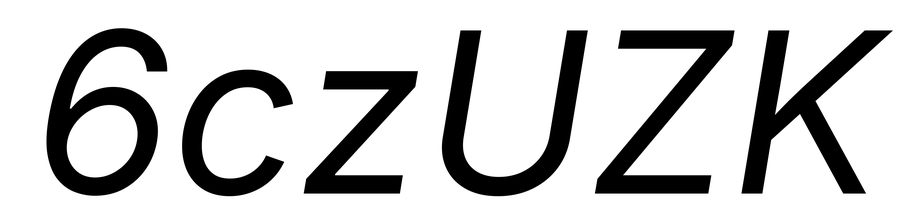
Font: Inter-Italic_Italic